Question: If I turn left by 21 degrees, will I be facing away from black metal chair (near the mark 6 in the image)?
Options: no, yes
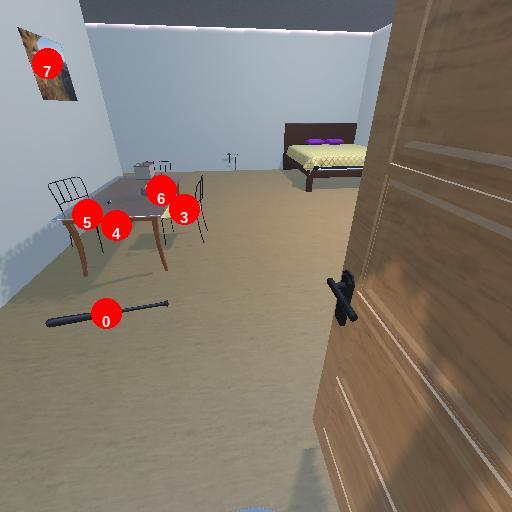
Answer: no